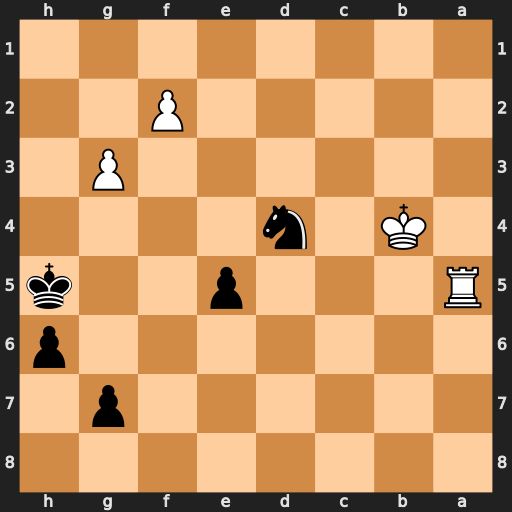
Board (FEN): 8/6p1/7p/R3p2k/1K1n4/6P1/5P2/8
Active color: b
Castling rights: -
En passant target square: -
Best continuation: Nc6+ Kc3 Nxa5